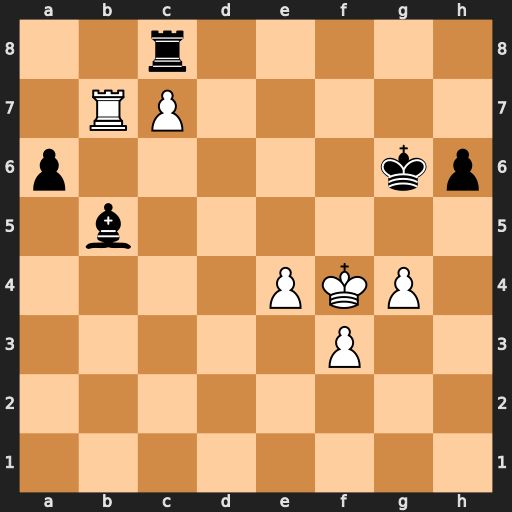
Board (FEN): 2r5/1RP5/p5kp/1b6/4PKP1/5P2/8/8
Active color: w
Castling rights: -
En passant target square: -
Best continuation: Ke5 Be2 f4